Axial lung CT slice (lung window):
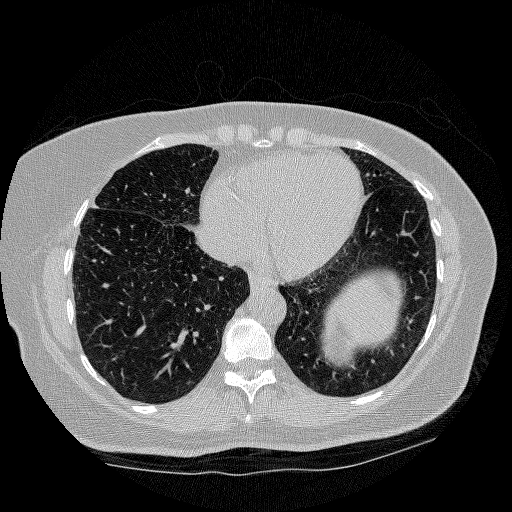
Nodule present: no